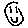
Label: smiley face